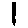
Label: line